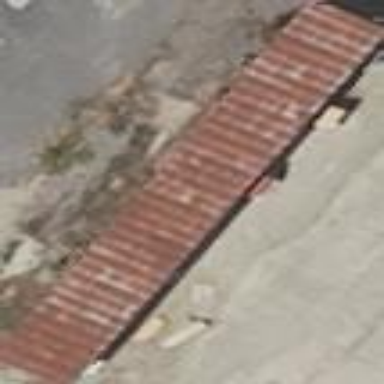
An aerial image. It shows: Shed building.